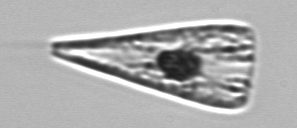
Label: Licmophora